Question: I am inserting data into an SQL table. I needed to separate columns for date, and time. I defined it as:
'''
CREATE TABLE Appointment (
"Date" DATE,
"Time" DATE);
'''
and then I inserted values:
'''
INSERT INTO Appointment VALUES ('10/Jan/2020', to_date('9:00:00 AM','hh:mi:ss am');
INSERT INTO Appointment VALUES ('15/Feb/2020', to_date('10:00:00 AM','hh:mi:ss am');
'''
However, when I tried to display the values, all of the "Time" values were equal "1-Dec-2020", but the sorting based on the "Time" worked properly. Can I hide this "dd-mon-yyyy" from displaying, or remove it from the dataset?
This is how the output is displayed, I want to see my hh:mm:ss am format:

Unfortunately, I am working on Oracle SQL, so I cannot use TIME function.
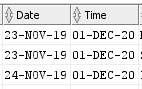
Answer: You can do this using strings and check constraints:
'''
CREATE TABLE Appointment (
"Date" DATE,
"Time" VARCHAR2(8),
CHECK chk_appointment_date (date = trunc(date)),
CHECK chk_appointment_time (regexp_like(time, '^[0-2][0-9]-[0-1][0-9]-[0-5][0-9]')
);
'''
Otherwise, just put the values in a single column and generate the date part values:
'''
create table appointment (
date_time date,
the_date date generated always as (trunc(date_time)) virtual,
the_time varchar(8) generated always (to_char(date_time, 'HH24:MI:SS'))
)
'''